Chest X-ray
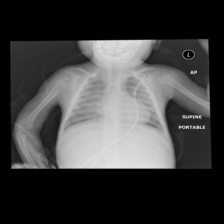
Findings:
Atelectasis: negative
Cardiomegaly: negative
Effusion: negative
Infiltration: positive
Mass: negative
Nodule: negative
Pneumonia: negative
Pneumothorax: negative
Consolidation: negative
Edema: negative
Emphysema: negative
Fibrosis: negative
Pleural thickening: negative
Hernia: negative